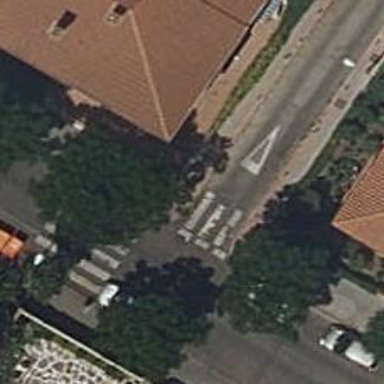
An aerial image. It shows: Marked road crossing.